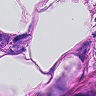
Metastatic tissue present: yes